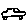
Label: car